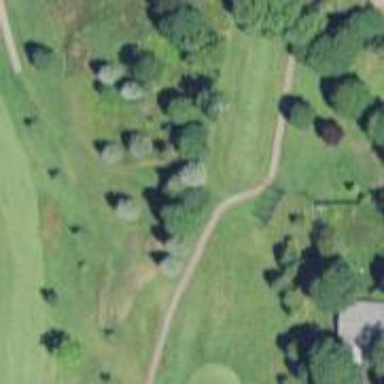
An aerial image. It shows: Service road used as golf cart path.